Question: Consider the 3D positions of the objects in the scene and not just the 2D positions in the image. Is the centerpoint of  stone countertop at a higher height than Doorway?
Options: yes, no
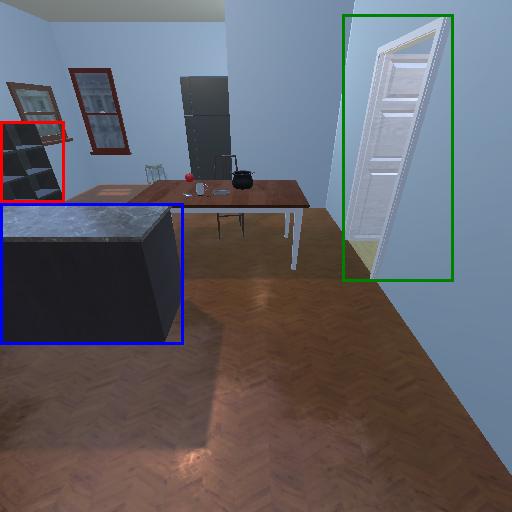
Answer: yes